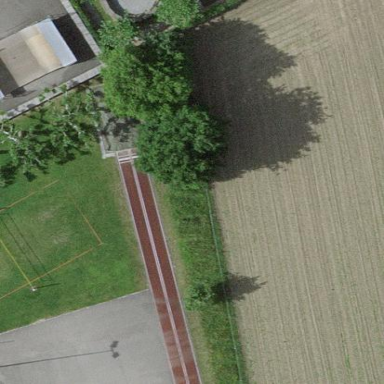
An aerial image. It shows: Athletics track located in leisure land area.